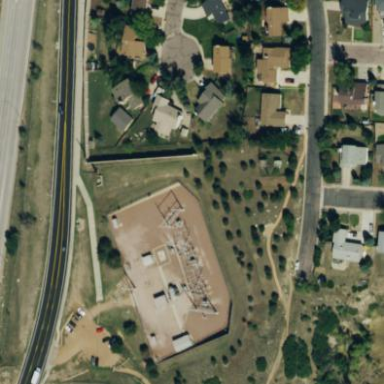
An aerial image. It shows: Power substation.